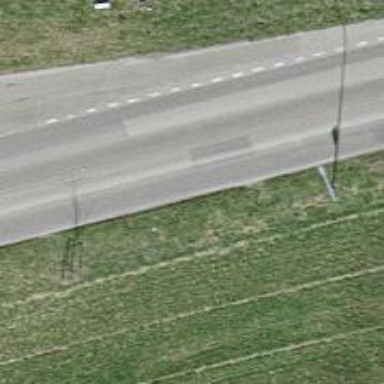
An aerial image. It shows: Tertiary road.